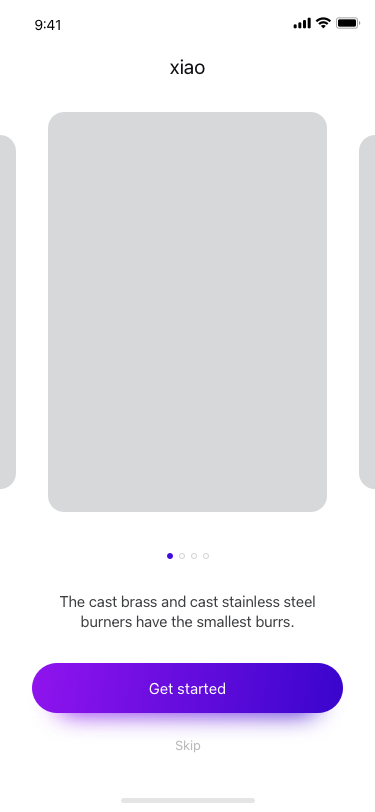
Text in this UI design:
Skip
Get started
The cast brass and cast stainless steel burners have the smallest burrs.
xiao